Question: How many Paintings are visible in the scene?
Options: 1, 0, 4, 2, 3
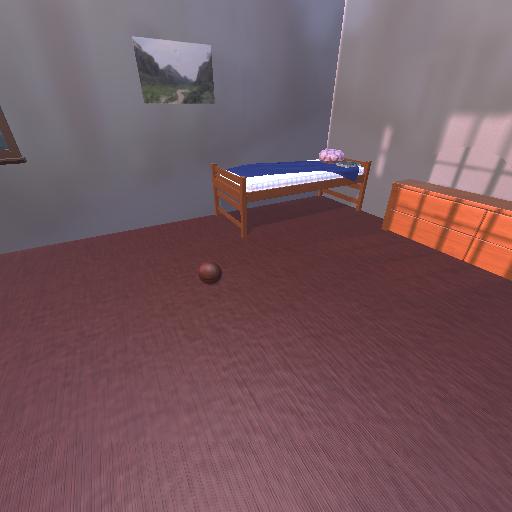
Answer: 1